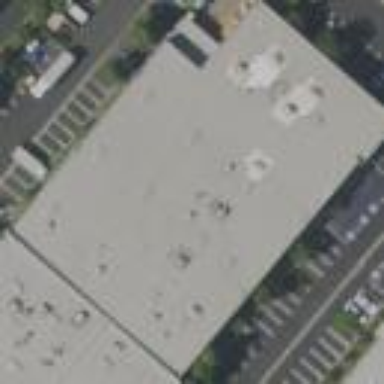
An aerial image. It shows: Commercial building.